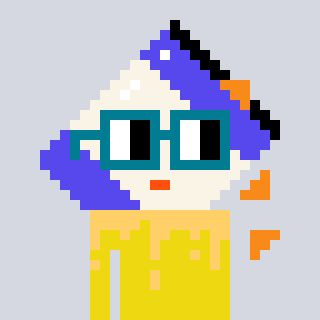
a pixel art character with square dark green glasses, a chips-shaped head and a yellow-colored body on a cool background